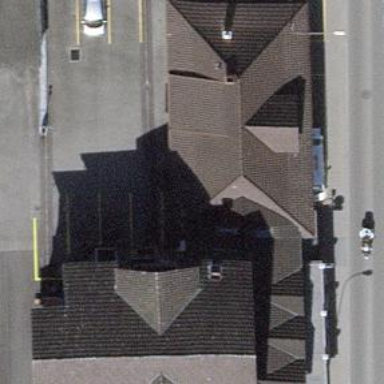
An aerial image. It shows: Restaurant.